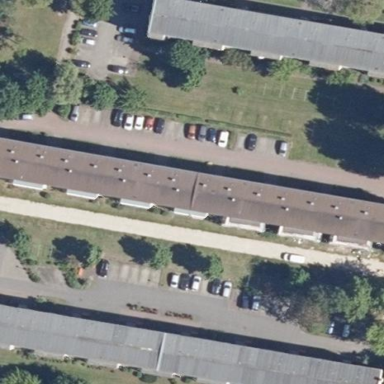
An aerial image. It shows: Terrace building.